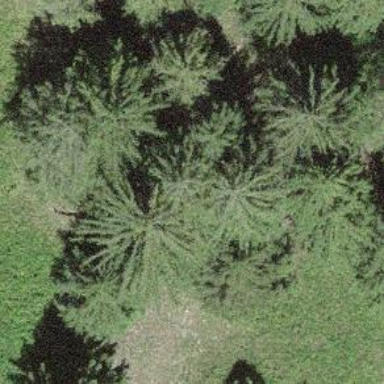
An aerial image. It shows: Forest area dominated by needle-leaved trees.